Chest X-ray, PA view. Patient: 61 years old, sex F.
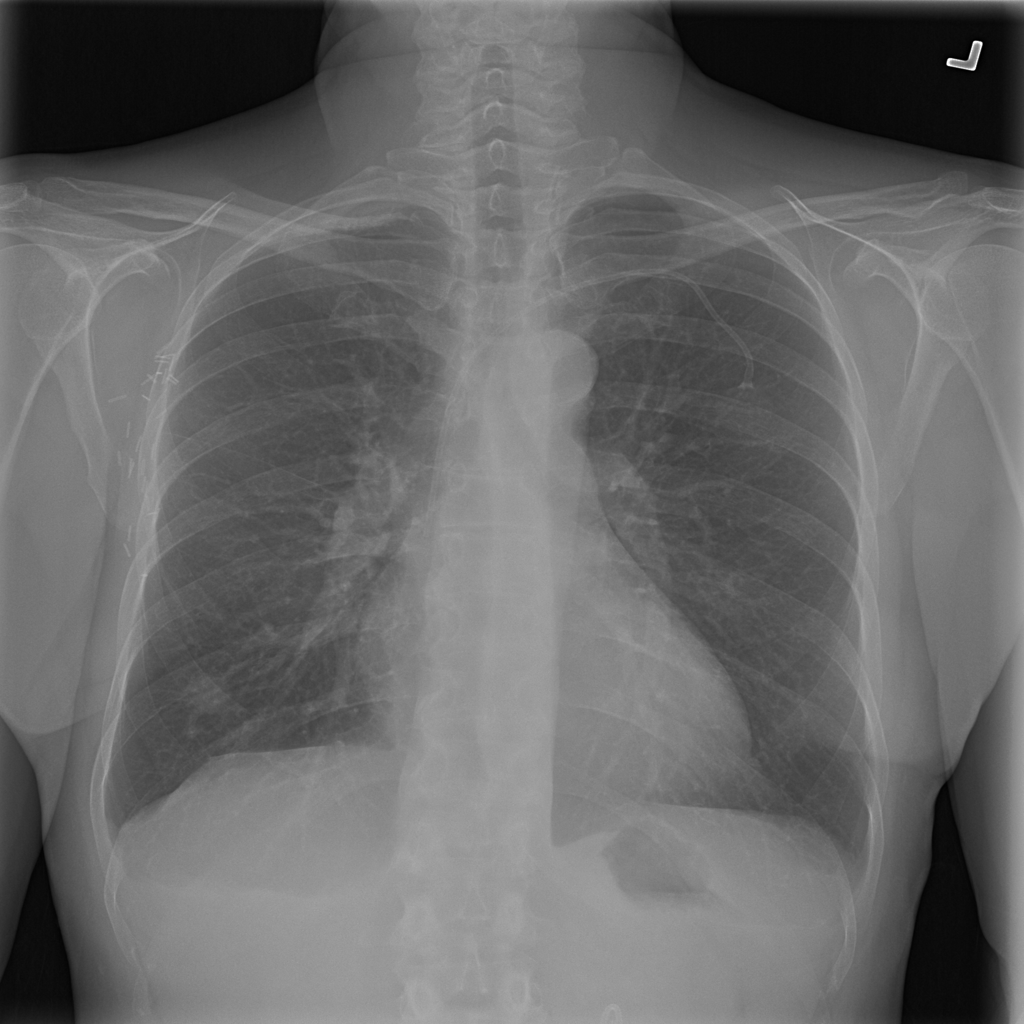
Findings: No Finding